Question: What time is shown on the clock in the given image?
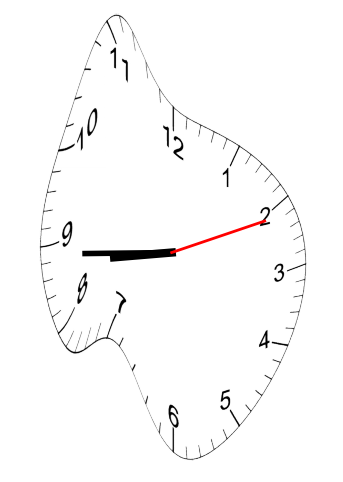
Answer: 08:44:11